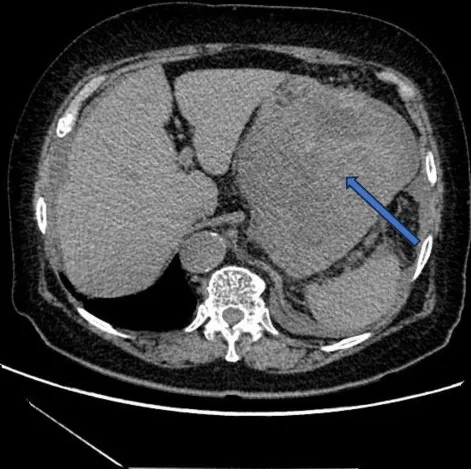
CT of midsection, with the marked areas representing lesions.
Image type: radiology (ct)